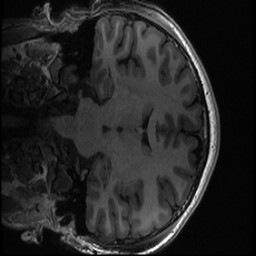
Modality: T1w
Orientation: coronal
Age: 23
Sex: male